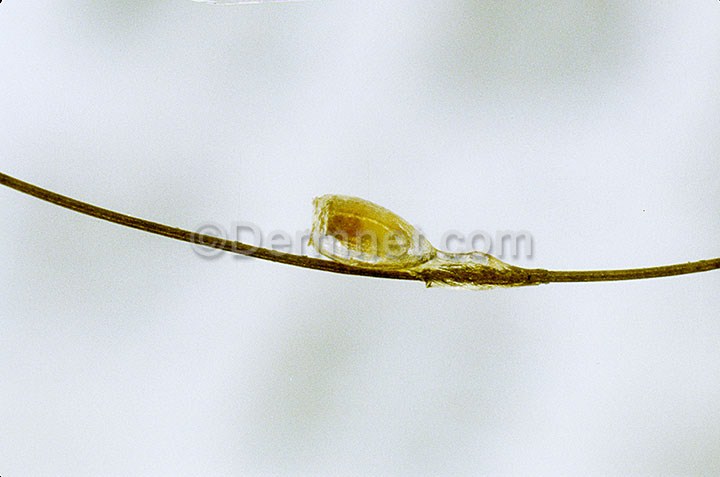
Disease: Scabies Lyme Disease and other Infestations and Bites